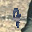
Label: 9